Interaction volume radius: 10 \u00c5
Interaction volume height: 35 \u00c5
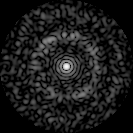
Disorder parameter: 0.844